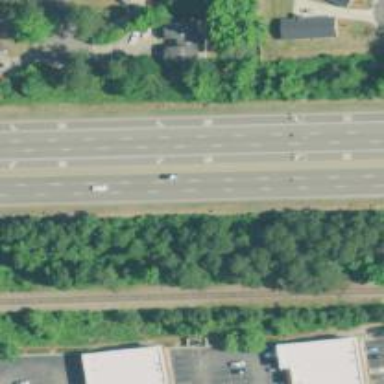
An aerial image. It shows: Primary highway that is also expressway.